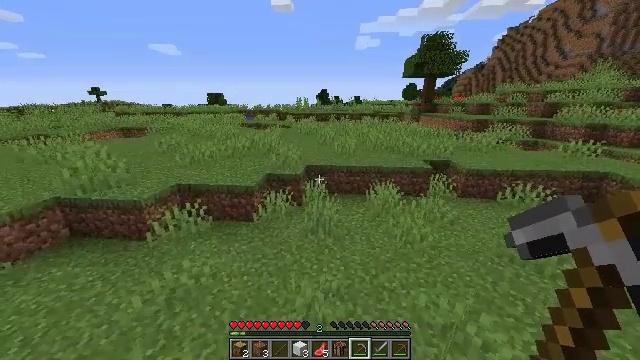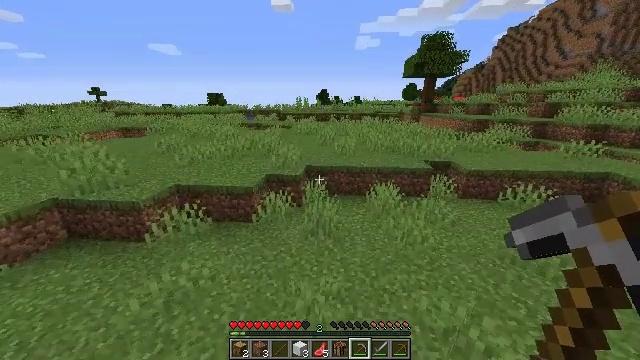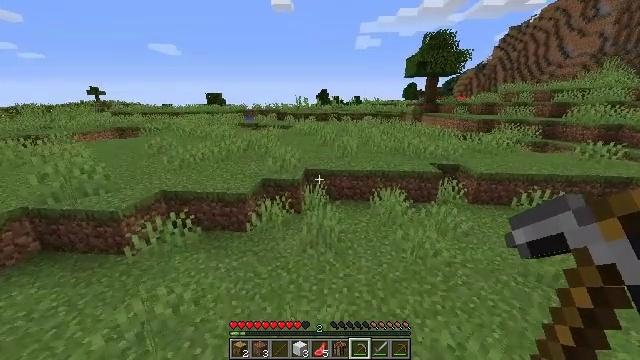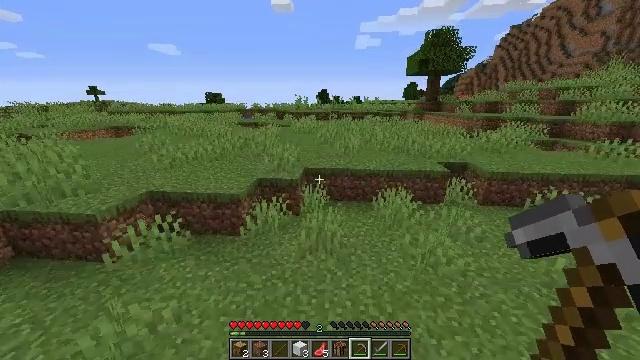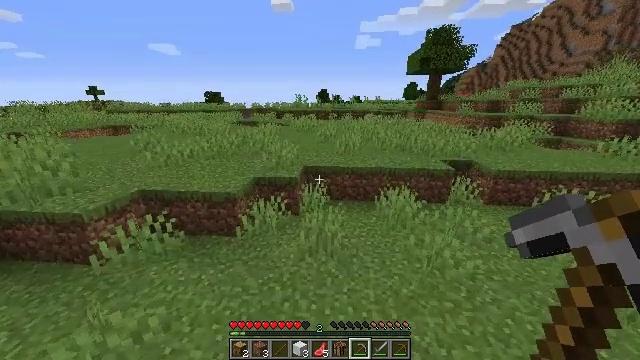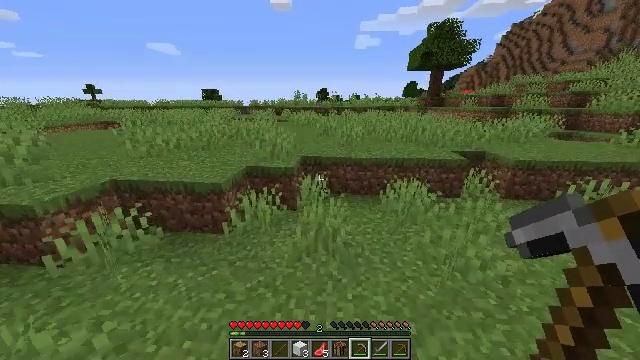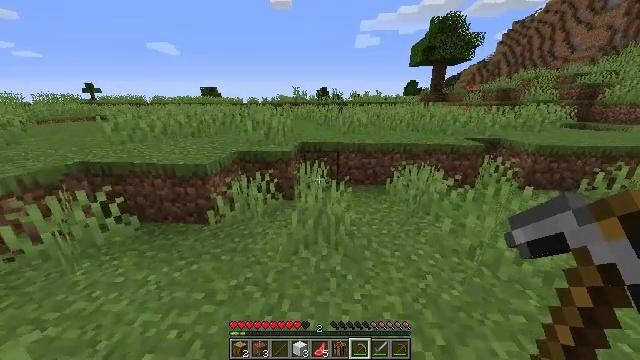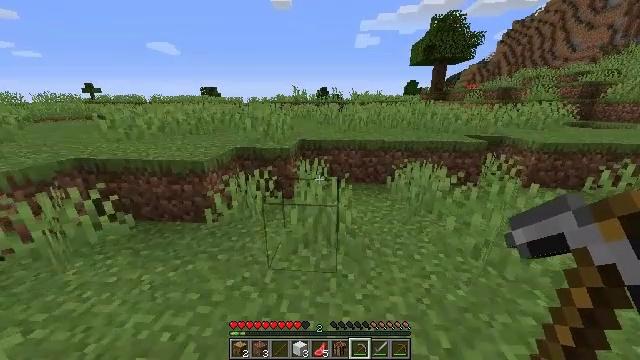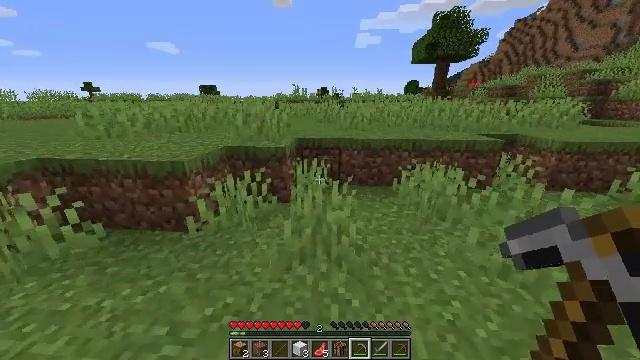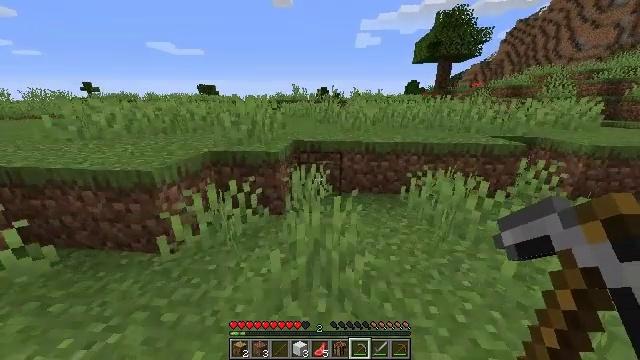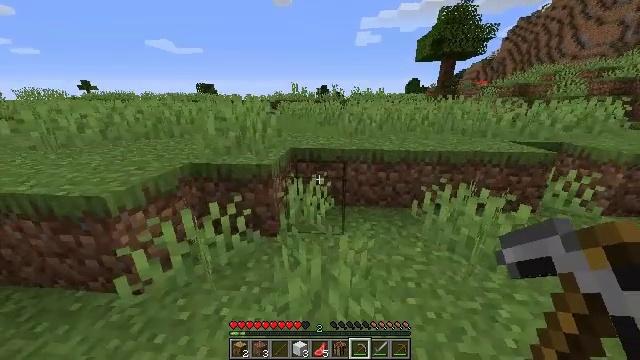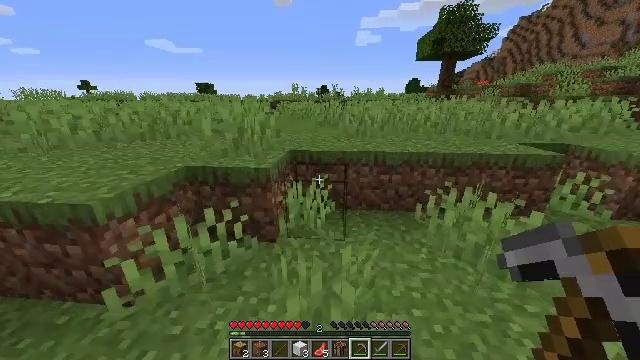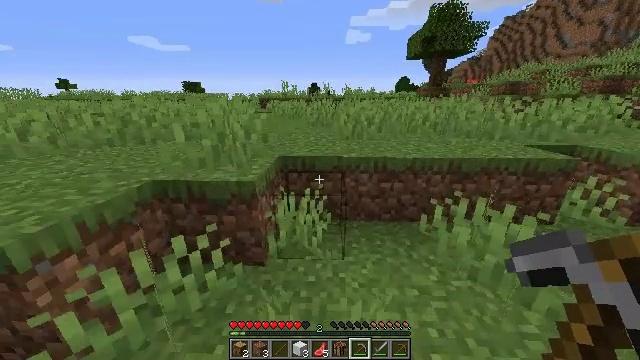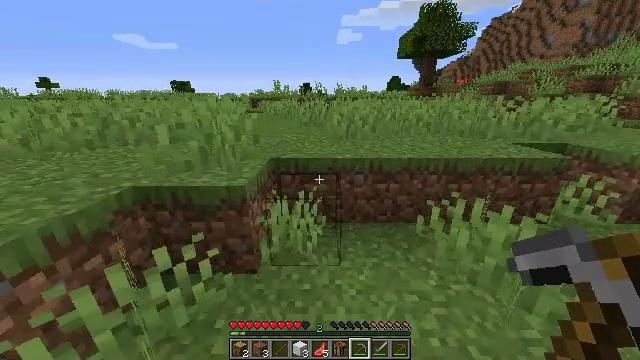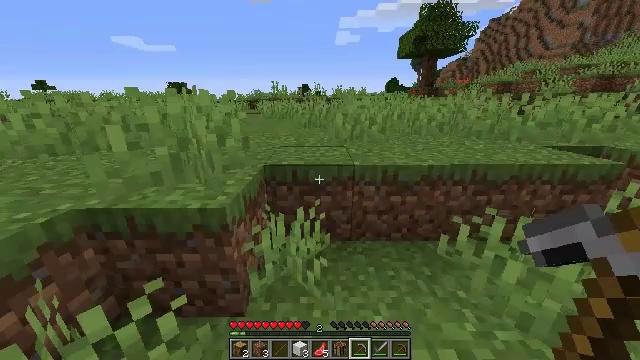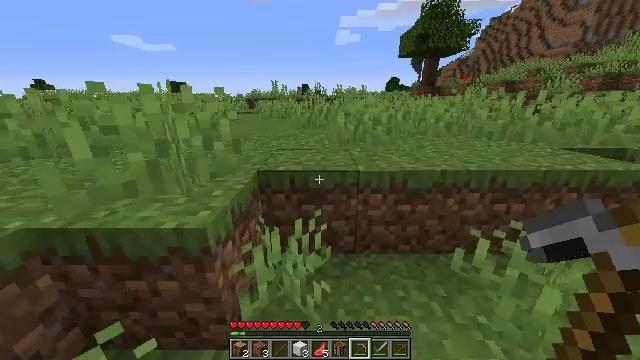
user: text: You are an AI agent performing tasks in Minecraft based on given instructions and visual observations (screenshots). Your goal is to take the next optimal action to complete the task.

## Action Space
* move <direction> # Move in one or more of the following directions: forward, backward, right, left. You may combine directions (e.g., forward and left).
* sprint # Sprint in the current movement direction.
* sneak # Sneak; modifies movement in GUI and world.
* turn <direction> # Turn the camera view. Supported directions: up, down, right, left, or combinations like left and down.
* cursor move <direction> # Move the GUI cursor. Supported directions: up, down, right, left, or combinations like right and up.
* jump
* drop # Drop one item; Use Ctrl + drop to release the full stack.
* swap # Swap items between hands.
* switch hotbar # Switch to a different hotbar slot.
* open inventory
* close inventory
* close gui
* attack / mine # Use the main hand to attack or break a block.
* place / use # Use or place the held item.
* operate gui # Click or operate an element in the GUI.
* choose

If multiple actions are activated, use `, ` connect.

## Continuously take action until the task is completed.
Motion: motion action
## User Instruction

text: Mine tall grass from the ground.
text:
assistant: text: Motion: move forward, jump
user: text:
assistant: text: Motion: move forward
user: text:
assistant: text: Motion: move forward
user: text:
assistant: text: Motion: move forward
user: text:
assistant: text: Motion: move forward
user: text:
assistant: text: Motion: move forward
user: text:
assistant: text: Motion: move forward
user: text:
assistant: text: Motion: move forward
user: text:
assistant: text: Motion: move forward
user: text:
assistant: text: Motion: move forward
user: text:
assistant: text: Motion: move forward
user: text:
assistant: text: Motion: move forward, turn right
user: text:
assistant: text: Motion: move forward, turn right
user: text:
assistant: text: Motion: move forward
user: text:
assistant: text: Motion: move forward
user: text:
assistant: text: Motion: move forward
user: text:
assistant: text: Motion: move forward, jump
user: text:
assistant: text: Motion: move forward, jump
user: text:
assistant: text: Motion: move forward, jump
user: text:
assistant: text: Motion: move forward, jump
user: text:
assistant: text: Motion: move forward, jump
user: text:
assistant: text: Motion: move forward, jump
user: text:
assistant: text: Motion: move forward, jump
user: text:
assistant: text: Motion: move forward, jump
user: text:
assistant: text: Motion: move forward, jump
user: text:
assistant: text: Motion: move forward, jump
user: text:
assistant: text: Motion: move forward, jump
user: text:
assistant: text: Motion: move forward, jump
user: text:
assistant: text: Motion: move forward, jump
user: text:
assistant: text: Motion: move forward, jump